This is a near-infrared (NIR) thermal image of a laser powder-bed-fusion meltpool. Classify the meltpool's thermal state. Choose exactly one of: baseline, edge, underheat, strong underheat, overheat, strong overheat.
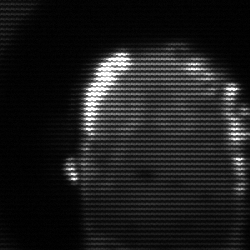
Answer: baseline